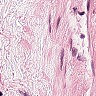
Metastatic tissue present: no